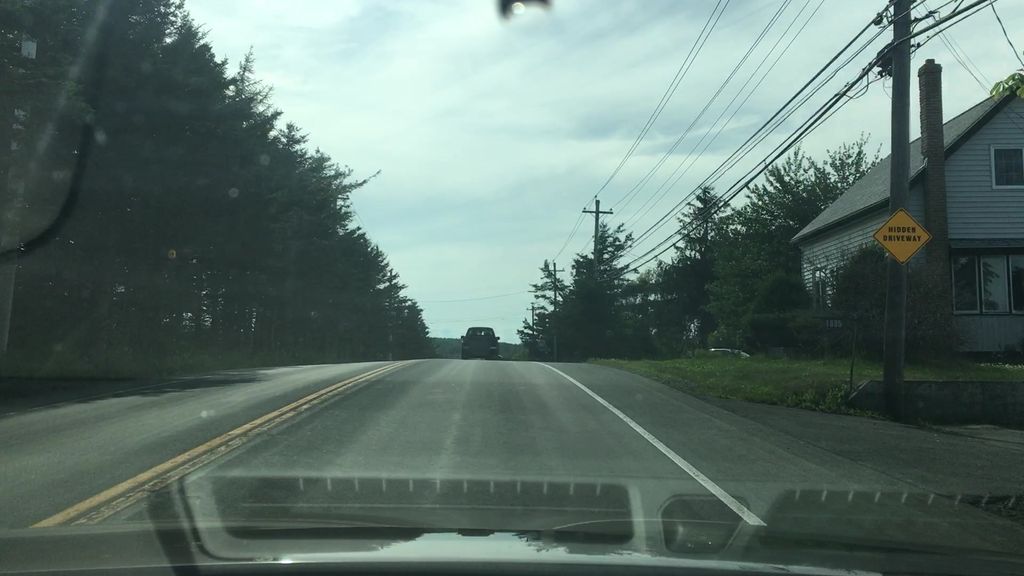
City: halifax